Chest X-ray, AP view. Patient: 66 years old, sex M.
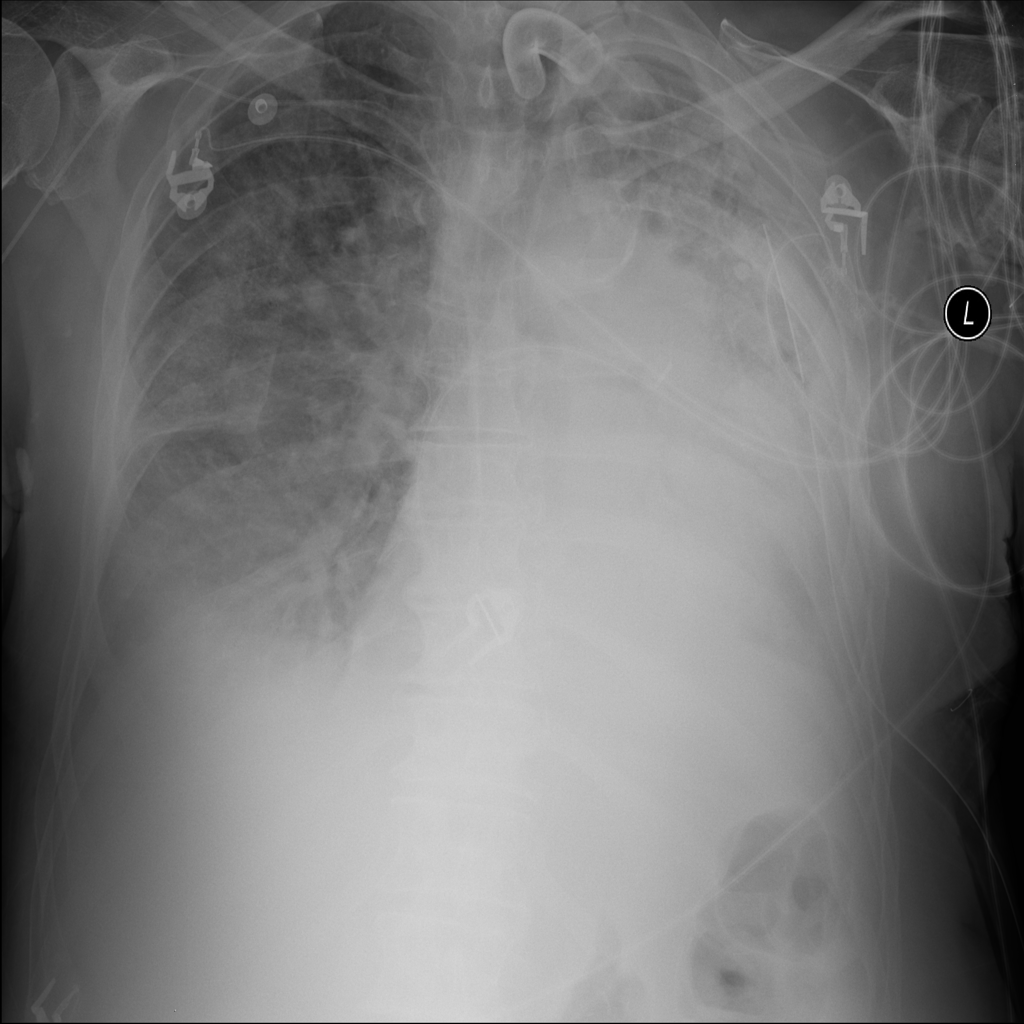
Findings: Effusion, Infiltration